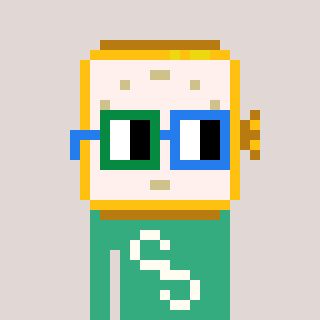
a pixel art character with square green and blue glasses, a watch-shaped head and a teal-colored body on a warm background